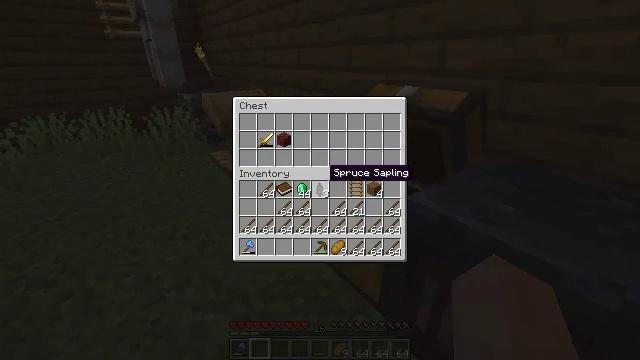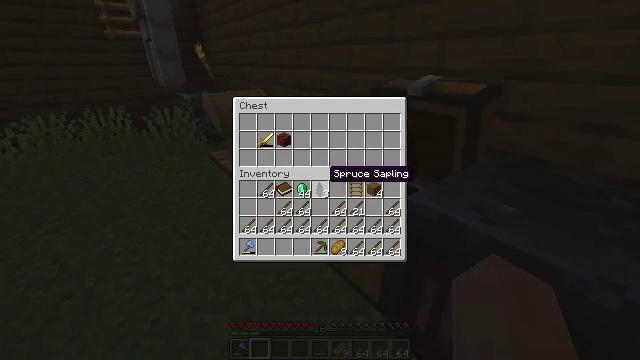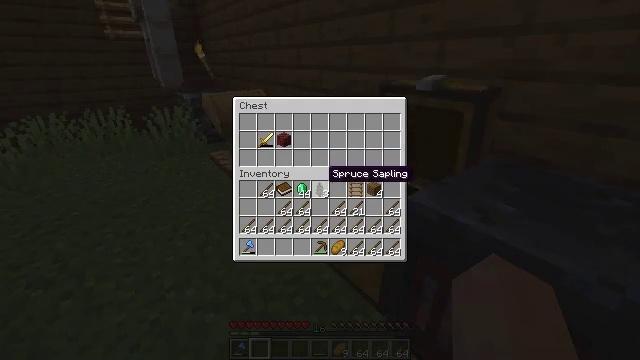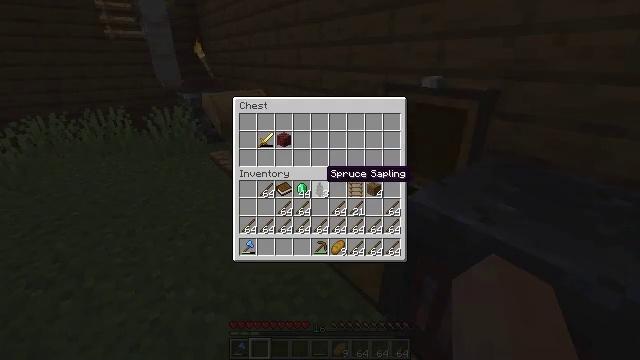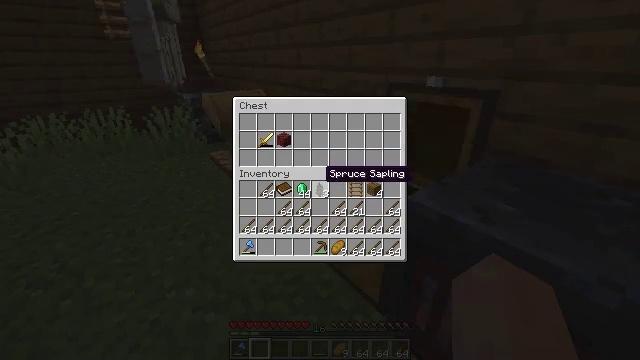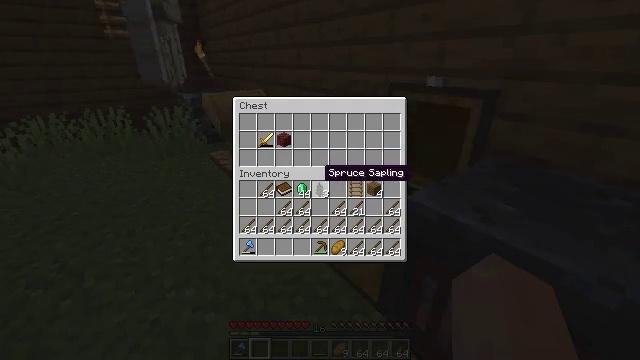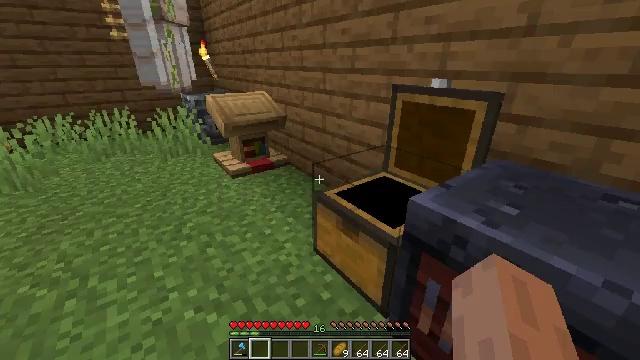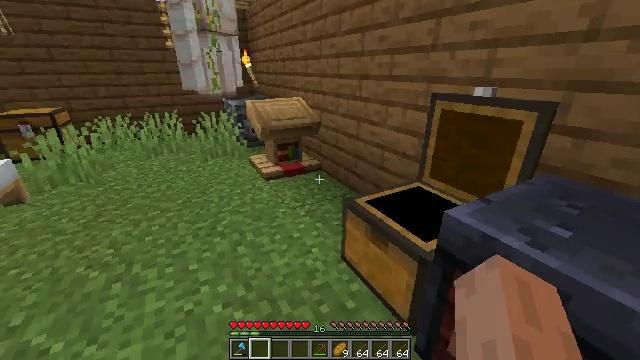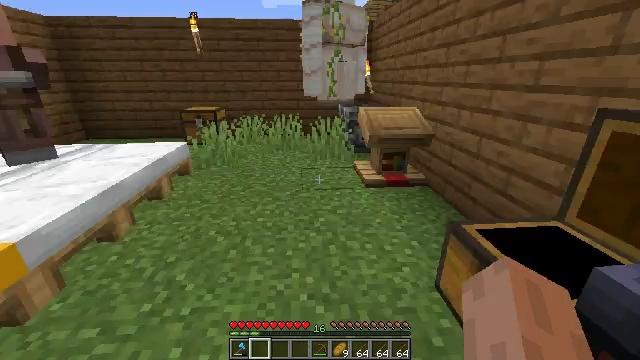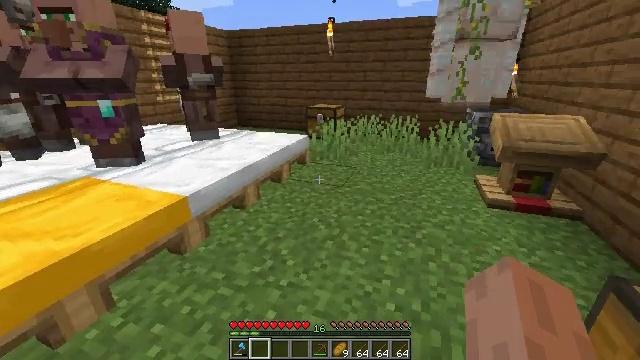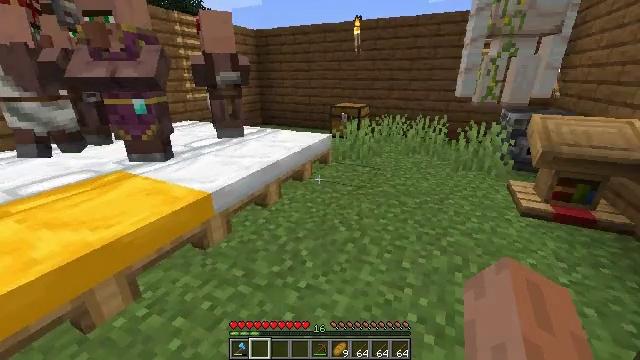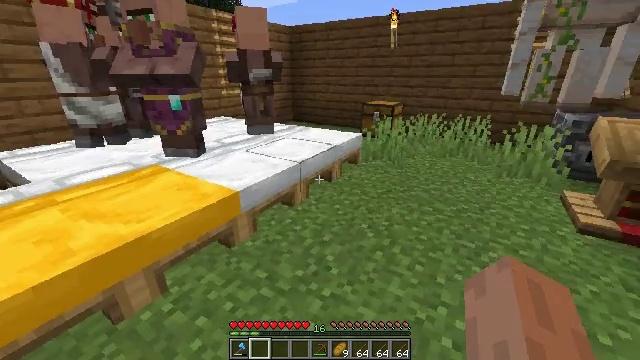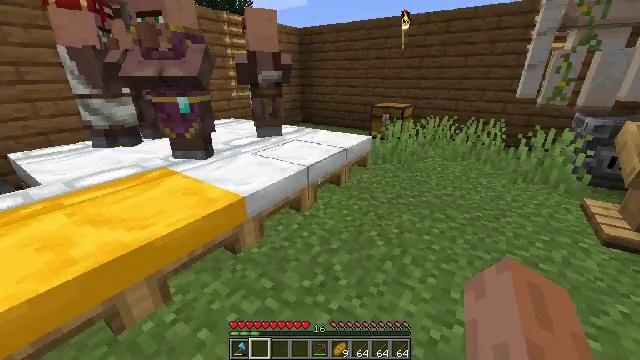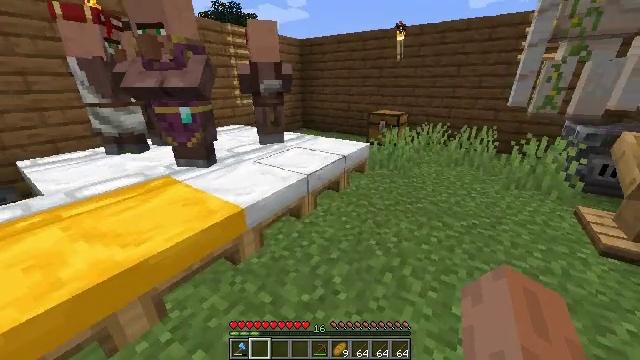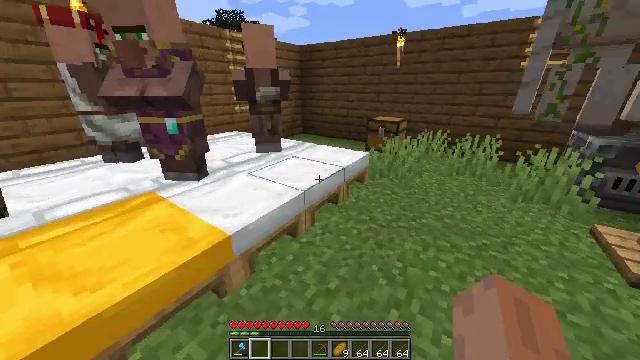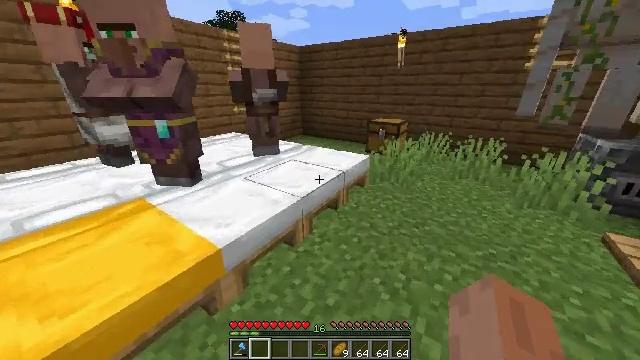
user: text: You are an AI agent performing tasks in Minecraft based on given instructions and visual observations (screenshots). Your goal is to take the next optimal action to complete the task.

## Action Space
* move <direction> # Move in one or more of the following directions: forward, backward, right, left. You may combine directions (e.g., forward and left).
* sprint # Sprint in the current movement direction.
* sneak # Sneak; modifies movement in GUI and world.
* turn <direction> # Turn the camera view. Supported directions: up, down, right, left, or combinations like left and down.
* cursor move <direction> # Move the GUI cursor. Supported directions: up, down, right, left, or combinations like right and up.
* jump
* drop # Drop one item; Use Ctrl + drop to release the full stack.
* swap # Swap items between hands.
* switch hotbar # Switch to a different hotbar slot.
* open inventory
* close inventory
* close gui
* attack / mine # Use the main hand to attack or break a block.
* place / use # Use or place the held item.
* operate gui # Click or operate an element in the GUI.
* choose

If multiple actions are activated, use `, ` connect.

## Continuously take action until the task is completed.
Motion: motion action
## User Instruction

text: Dig up netherrack with a pickaxe.
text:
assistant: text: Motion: no_op
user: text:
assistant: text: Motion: no_op
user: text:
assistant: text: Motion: no_op
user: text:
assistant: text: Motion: no_op
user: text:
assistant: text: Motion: no_op
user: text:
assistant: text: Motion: close inventory
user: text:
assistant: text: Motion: turn left and up, close inventory
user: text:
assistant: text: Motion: turn left and up, close inventory
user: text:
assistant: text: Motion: turn left
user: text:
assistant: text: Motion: move forward, turn left
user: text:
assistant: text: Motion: move forward, sprint, turn left
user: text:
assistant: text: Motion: move forward, sprint, turn left
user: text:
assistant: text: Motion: move forward, sprint
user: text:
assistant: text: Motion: move forward, sprint
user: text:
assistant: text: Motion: move forward, sprint
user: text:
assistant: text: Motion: move forward, sprint
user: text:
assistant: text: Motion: move forward, sprint, jump
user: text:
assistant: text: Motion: move forward, sprint, turn right and down, jump
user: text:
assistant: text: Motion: move forward, sprint, turn right and down, jump
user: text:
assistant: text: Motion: move forward, sprint, jump
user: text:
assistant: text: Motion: move forward, sprint, jump
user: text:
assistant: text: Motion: move forward, sprint
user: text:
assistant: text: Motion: move forward, turn right and down
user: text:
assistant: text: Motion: move forward, turn right and down
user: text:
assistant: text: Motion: move forward, turn right
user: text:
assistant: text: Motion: move forward, turn right and down
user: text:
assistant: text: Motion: move forward, turn right and down
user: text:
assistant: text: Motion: no_op
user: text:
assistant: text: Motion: use / place
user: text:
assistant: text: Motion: use / place